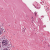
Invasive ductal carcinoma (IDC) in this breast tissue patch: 0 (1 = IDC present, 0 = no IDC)